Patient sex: M
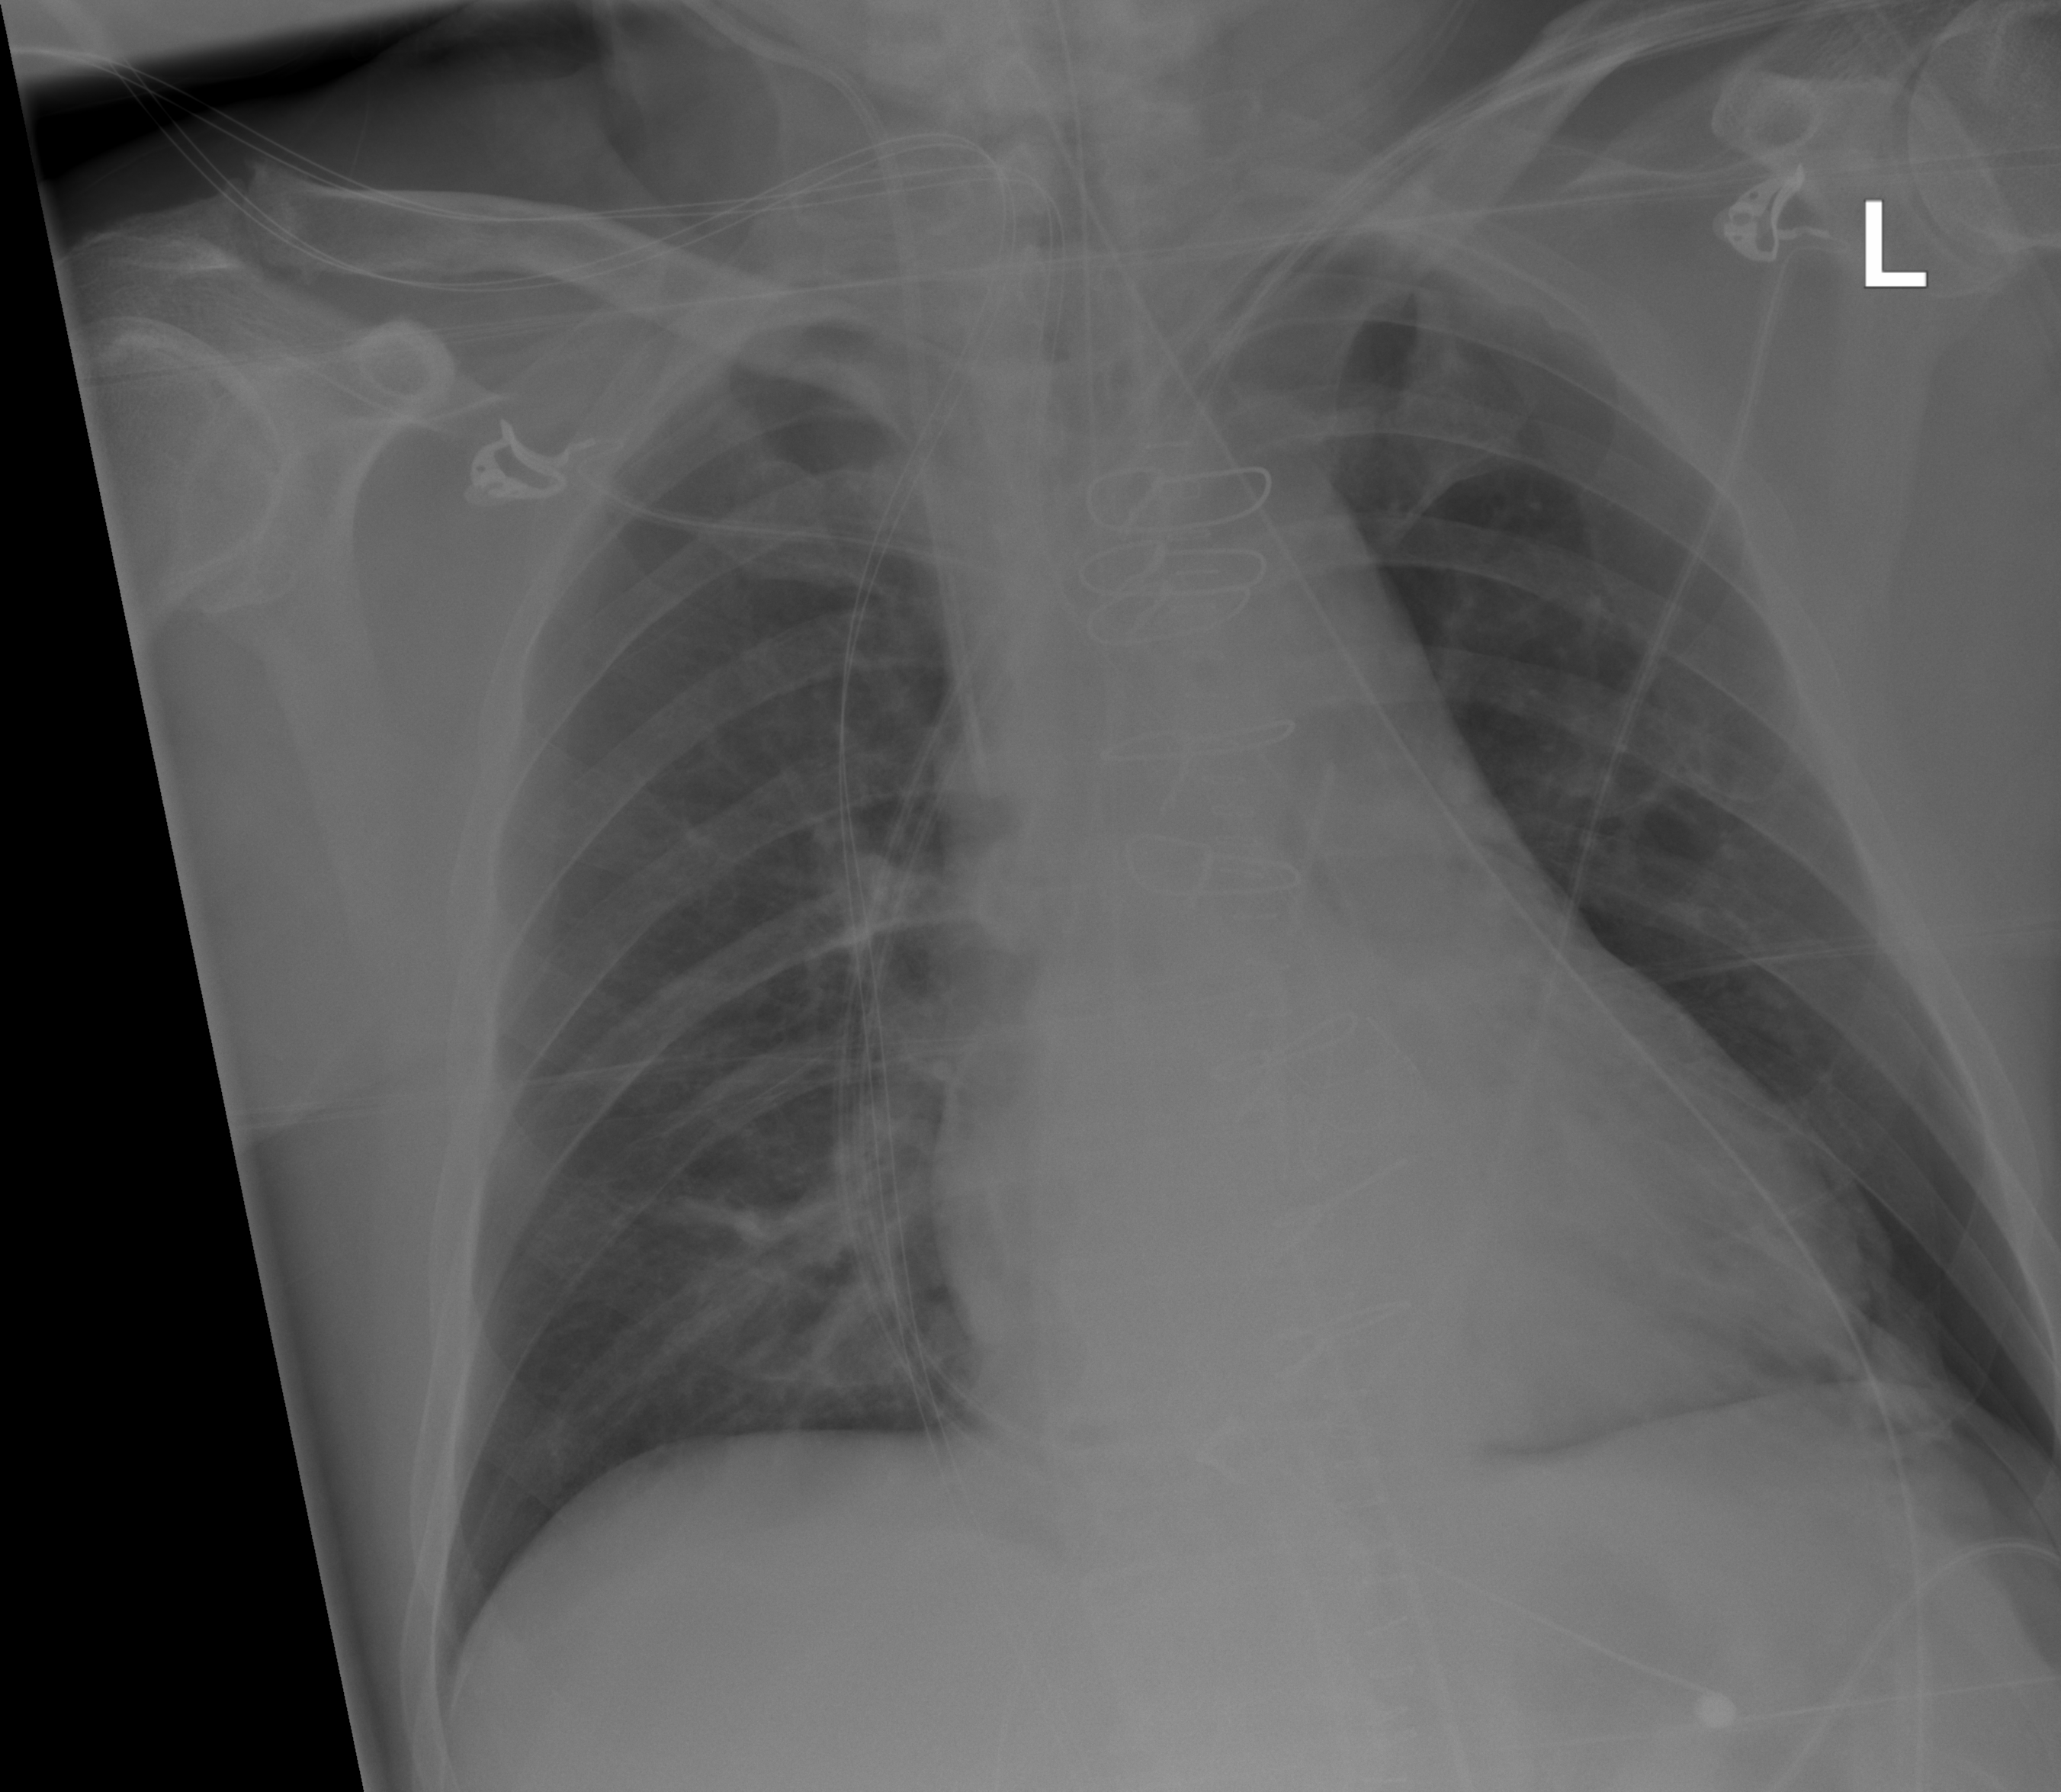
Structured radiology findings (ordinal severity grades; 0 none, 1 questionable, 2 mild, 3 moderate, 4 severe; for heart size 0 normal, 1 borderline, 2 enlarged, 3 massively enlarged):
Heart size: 0
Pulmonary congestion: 2
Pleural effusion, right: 0
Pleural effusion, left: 0
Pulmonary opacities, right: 1
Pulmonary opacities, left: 1
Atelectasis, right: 2
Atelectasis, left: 1